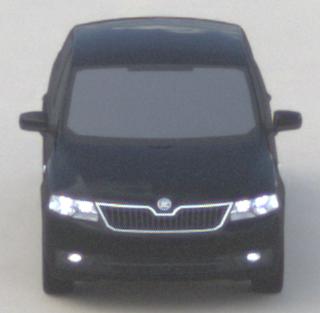
Make: Skoda
Model: Rapid
Detailed model: Rapid 1.2 Active Limousine
Model produced from: 2012/10
Model produced until: 2015/04
Doors: 5
Color: black
Road condition: dry road
Daytime: morning or afternoon
Contrast: low contrast